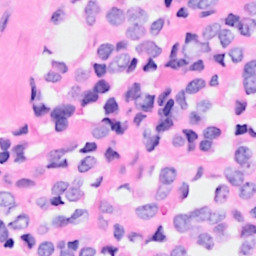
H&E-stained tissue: Breast